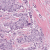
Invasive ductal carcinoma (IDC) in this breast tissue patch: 1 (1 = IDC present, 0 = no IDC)